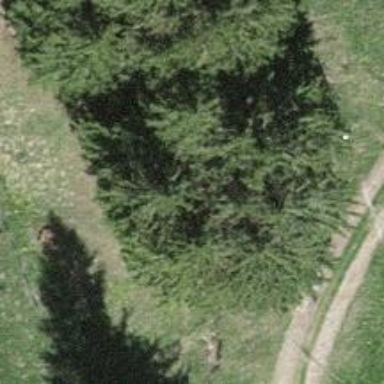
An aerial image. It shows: Row of trees in natural setting.